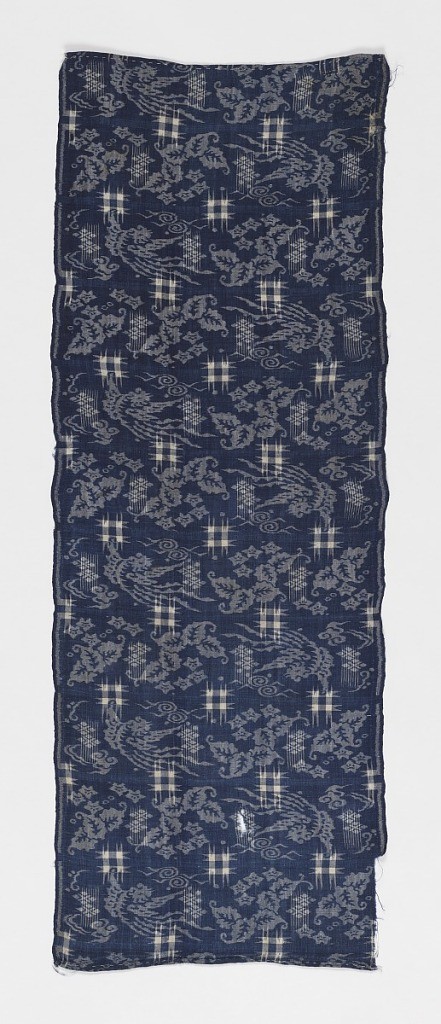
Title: Textile
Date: late 19th century
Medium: hemp or ramie Technique: warp and weft ikat (kasuri) on plain weave
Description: Length of indigo-dyed fabric, with a closely spaced design of swooping phoenixes and bunches of leaves and flowers, interspersed with small symbols in white on a deep blue ground. Selvedge on each side set off by a narrow weft ikat stripe.